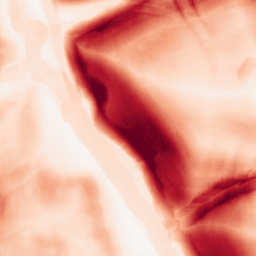
Category: morphological
Decomposition family: morphological_gradient
Decomposition parameters: size: 15
shape: square
Upsampling method: bicubic
Upsampling parameters: scale: 8
Upsampling scale: 8